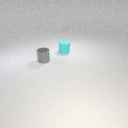
small gray metal cylinder in front of small cyan rubber cylinder